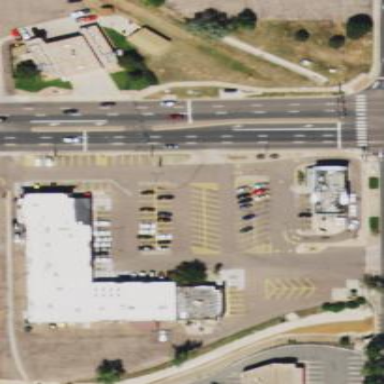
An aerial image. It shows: Retail building.